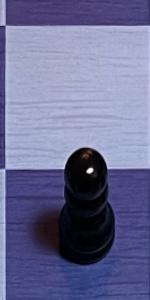
Label: Pawn_Black